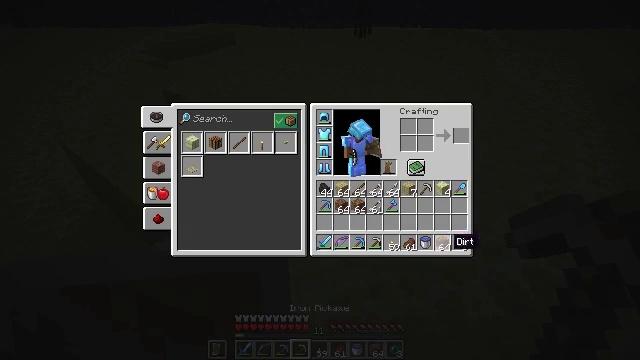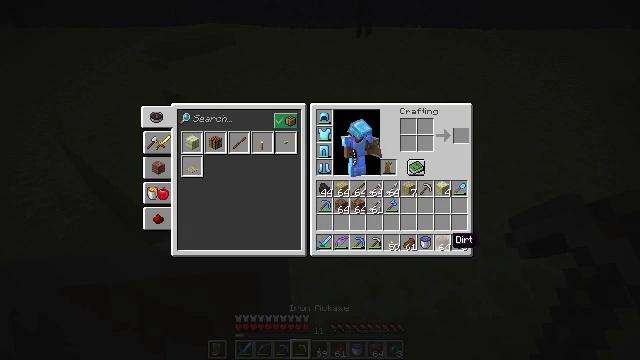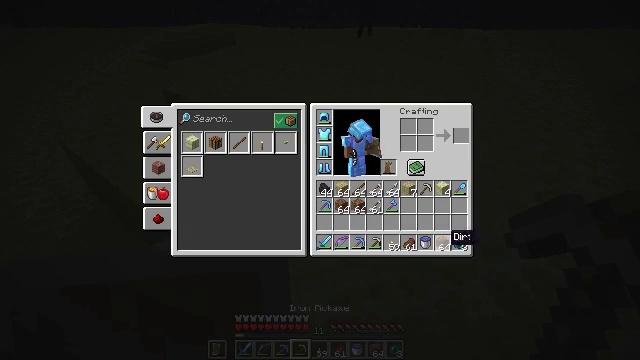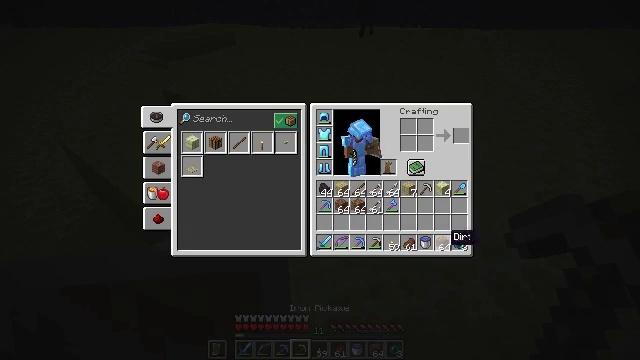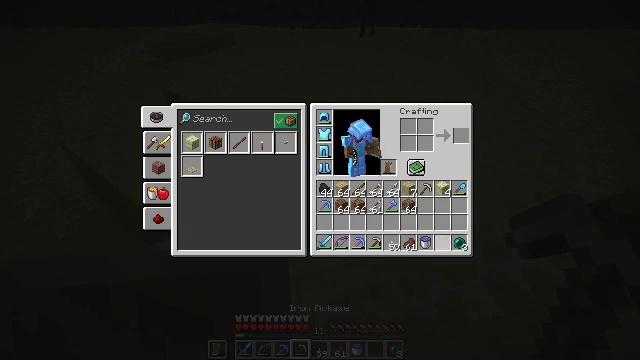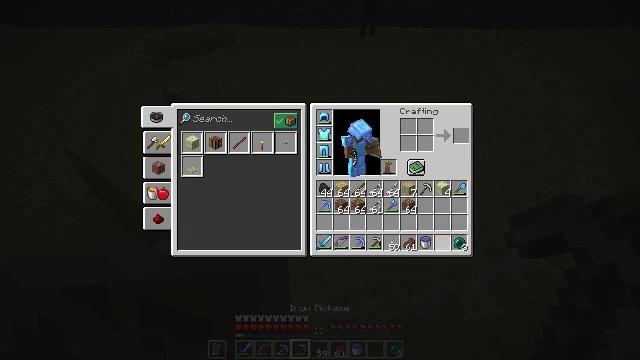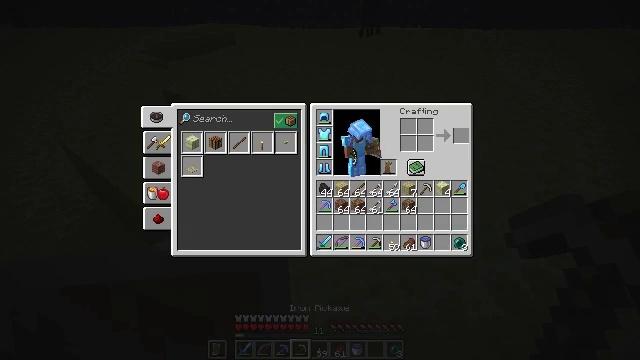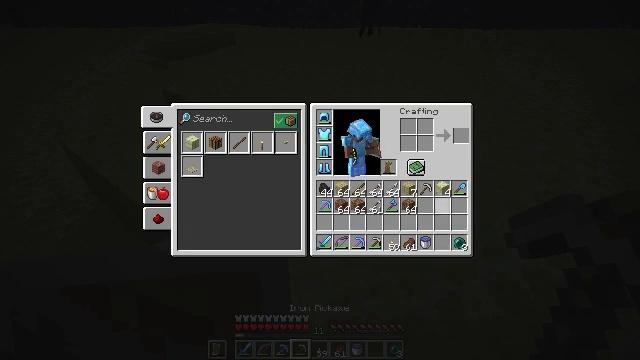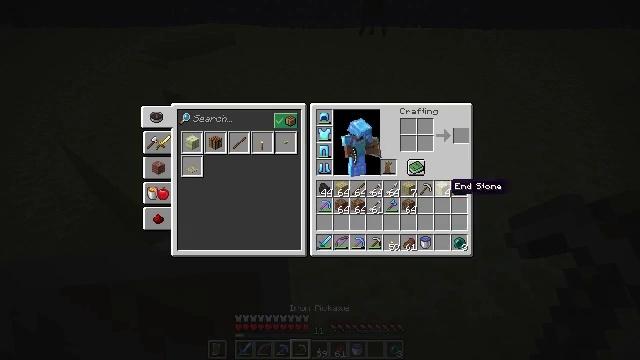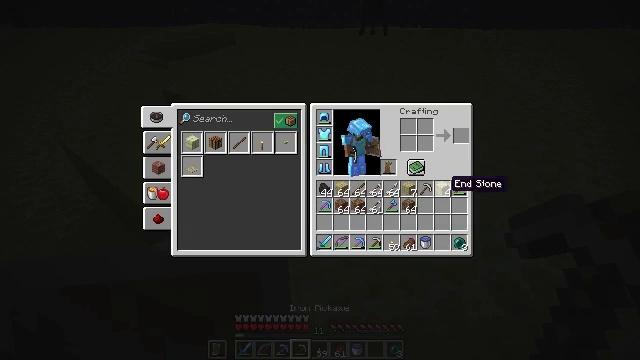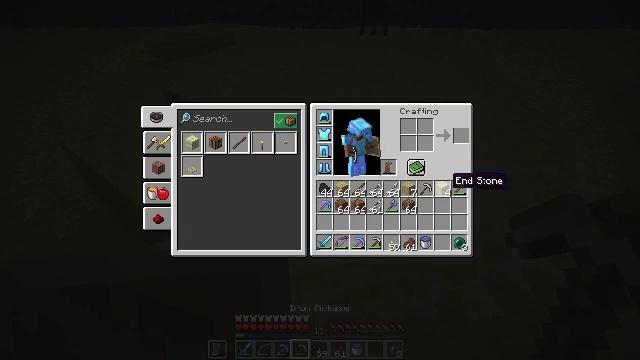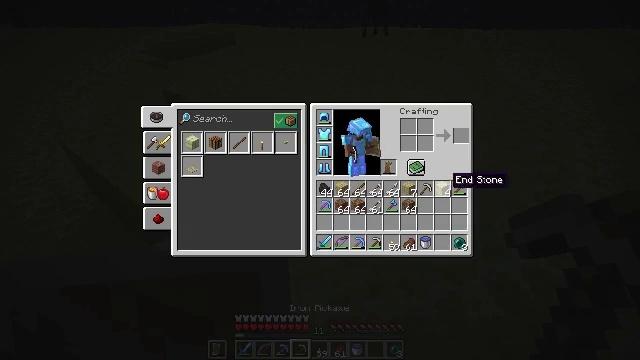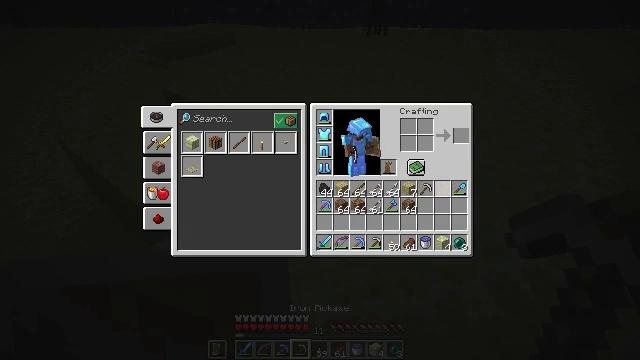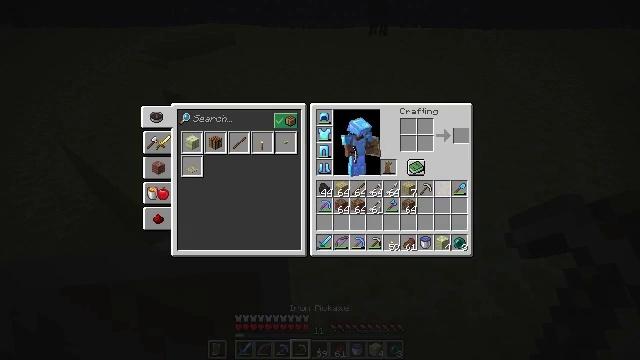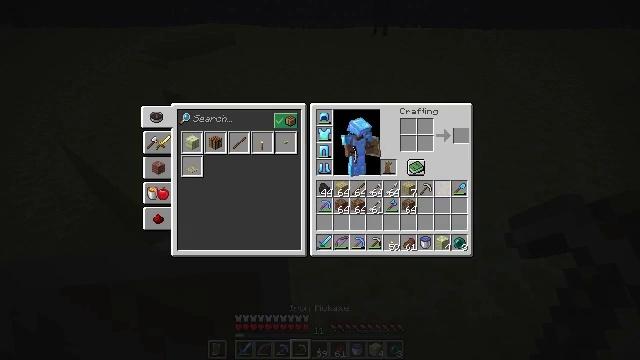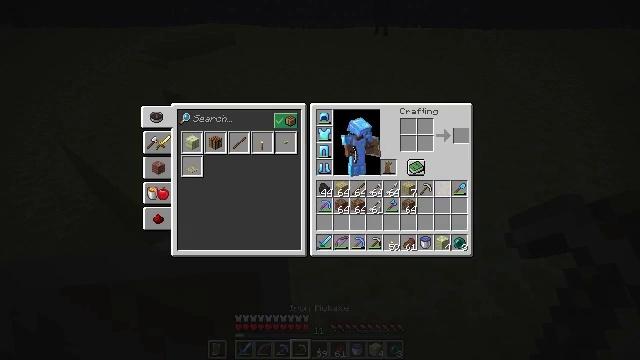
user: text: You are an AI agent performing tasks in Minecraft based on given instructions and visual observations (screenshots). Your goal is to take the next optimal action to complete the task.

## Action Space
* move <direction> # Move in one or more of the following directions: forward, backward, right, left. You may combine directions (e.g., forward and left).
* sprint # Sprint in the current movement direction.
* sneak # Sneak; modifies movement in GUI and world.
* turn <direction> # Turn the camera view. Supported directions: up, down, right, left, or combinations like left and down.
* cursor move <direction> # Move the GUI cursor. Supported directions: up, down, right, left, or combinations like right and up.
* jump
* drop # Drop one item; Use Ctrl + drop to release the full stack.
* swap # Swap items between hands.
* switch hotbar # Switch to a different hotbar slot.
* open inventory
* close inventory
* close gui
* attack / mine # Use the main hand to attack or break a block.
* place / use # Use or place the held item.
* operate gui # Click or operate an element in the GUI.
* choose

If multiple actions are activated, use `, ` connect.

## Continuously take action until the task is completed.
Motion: motion action
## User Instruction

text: Extract end stone with a pickaxe.
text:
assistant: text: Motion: sneak
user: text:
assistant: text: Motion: sneak
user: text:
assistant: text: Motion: sneak
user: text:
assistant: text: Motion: sneak, operate gui
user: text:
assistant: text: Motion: sneak, operate gui
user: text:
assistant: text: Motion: sneak, cursor move up
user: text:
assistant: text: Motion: sneak, cursor move up
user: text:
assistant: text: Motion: sneak, cursor move up
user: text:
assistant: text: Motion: sneak
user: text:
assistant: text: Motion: sneak
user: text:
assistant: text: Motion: sneak
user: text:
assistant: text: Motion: sneak, operate gui
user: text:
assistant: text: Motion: sneak, operate gui
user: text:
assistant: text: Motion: sneak
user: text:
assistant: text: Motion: sneak
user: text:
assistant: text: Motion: no_op
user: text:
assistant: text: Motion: cursor move right and down
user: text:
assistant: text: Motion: turn right and down
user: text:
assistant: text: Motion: turn right and down
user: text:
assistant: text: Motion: turn right and up
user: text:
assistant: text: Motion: turn left and up
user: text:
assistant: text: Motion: no_op
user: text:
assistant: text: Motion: no_op
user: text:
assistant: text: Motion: no_op
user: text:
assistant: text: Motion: turn right
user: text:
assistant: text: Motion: turn right and up
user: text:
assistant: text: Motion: turn right and up
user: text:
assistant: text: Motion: turn right and up
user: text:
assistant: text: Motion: move forward, turn right and up
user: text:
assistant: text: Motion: move forward, turn right